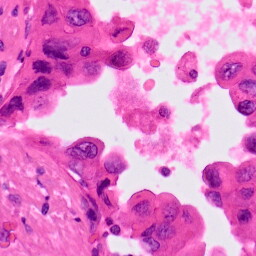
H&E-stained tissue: Lung